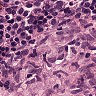
Metastatic tissue present: yes